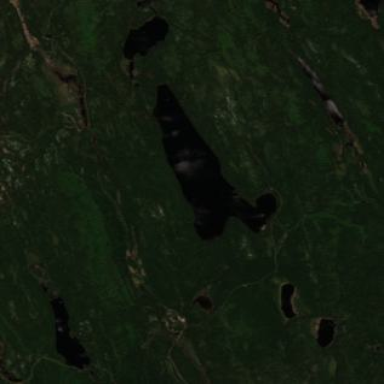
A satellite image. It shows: Serene lake.